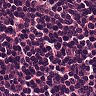
Metastatic tissue present: no